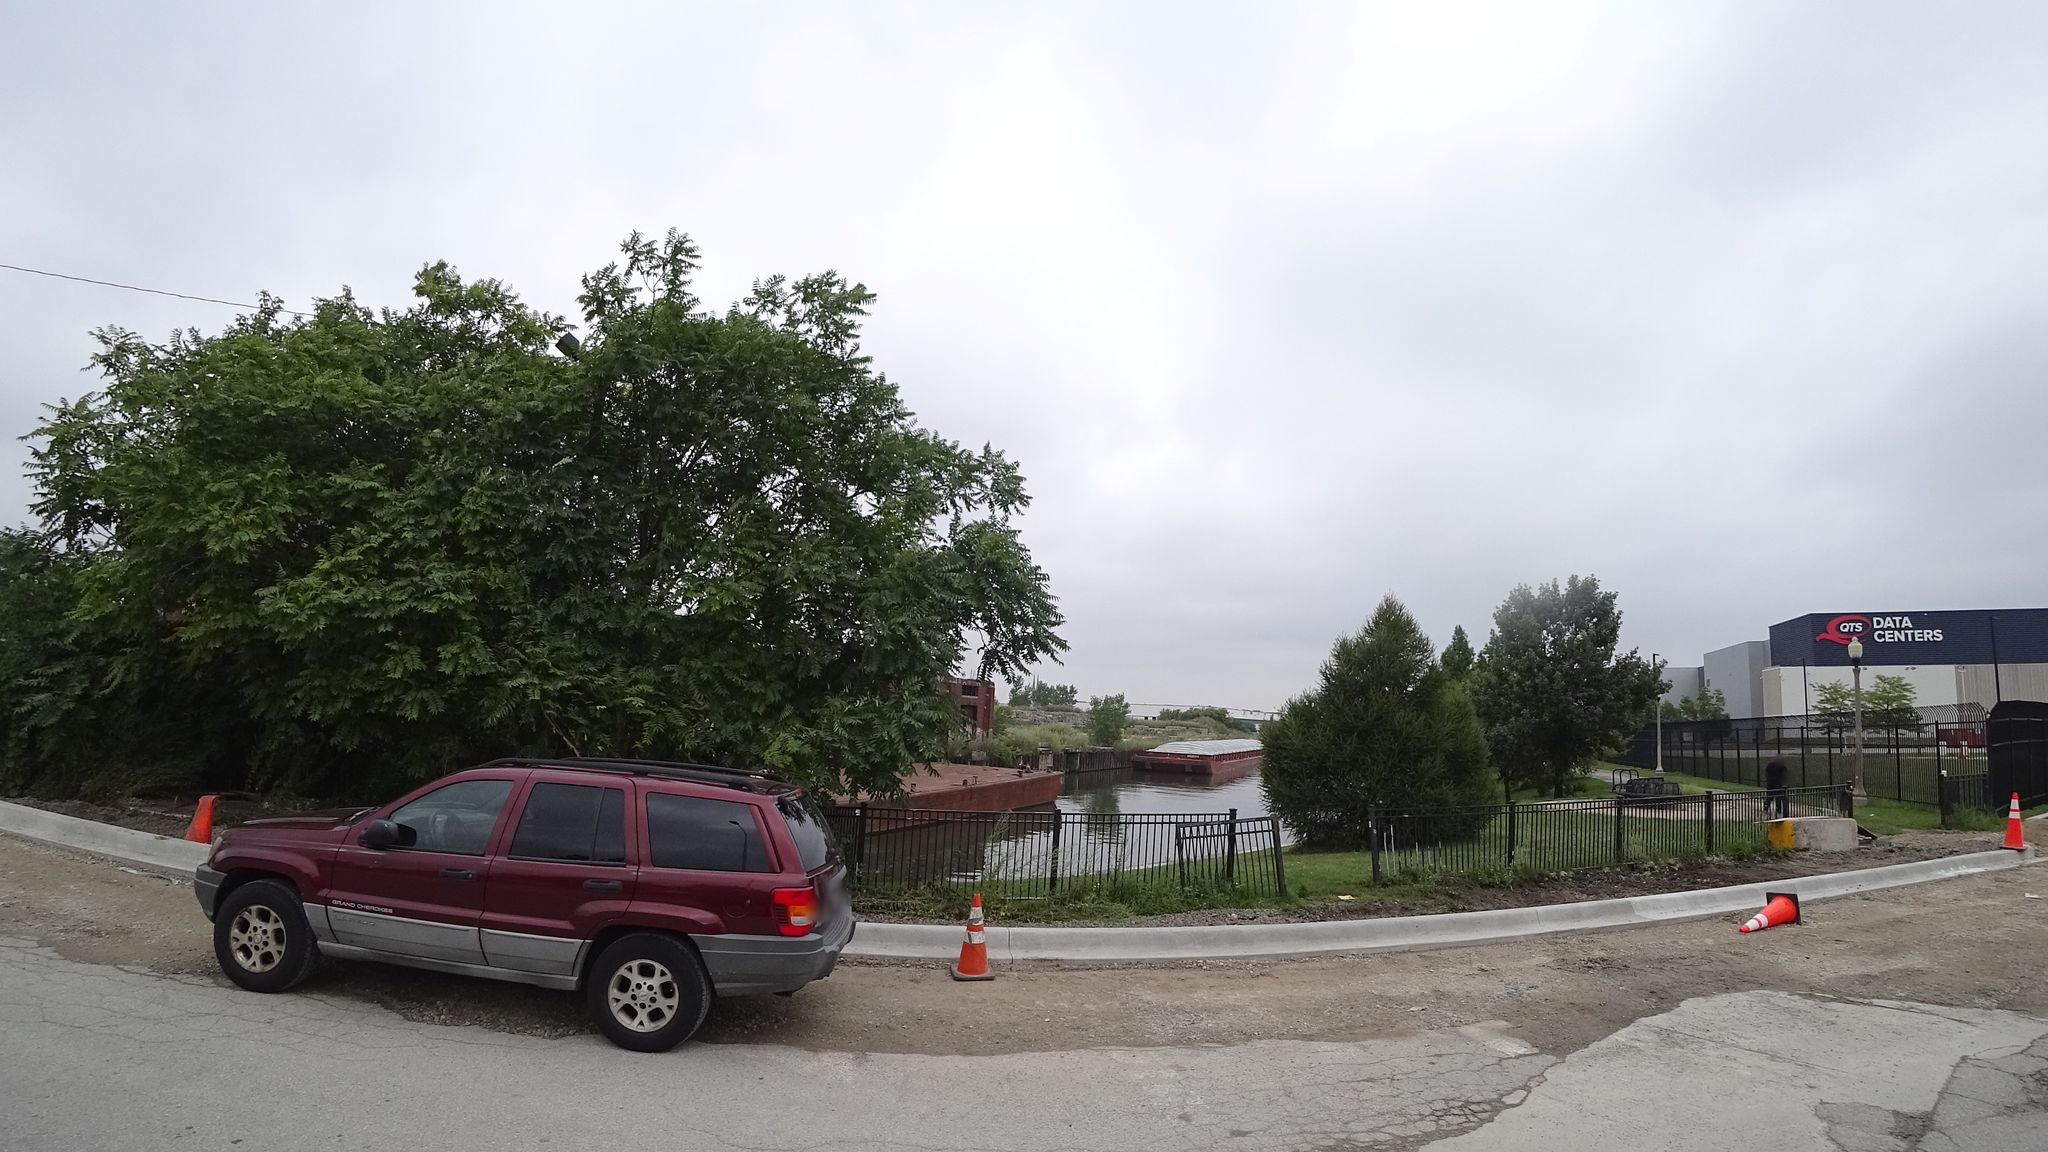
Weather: cloudy
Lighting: day
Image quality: good
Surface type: driving surface
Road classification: tertiary, footway
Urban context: urban centre
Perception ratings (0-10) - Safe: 2.89, Lively: 3, Beautiful: 6.48, Boring: 3.47, Depressing: 5.27, Wealthy: 2.5